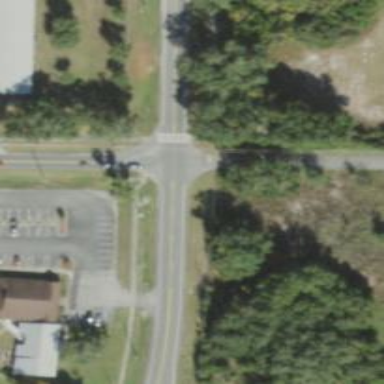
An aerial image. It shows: Road with stop sign.